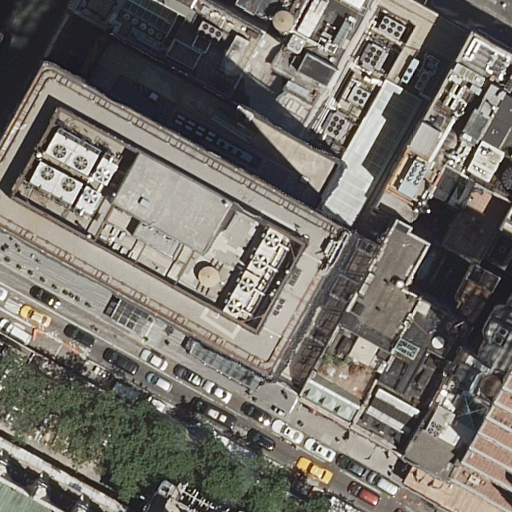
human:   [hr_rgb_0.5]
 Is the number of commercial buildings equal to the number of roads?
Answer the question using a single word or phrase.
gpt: no

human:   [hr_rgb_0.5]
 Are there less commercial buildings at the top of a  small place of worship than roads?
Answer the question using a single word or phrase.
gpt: yes

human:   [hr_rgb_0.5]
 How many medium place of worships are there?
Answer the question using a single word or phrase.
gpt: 1

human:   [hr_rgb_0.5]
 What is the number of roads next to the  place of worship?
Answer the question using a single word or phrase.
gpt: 2

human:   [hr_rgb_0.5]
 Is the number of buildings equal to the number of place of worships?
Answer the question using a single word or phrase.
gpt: no

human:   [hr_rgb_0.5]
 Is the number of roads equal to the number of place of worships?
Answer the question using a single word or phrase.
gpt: no

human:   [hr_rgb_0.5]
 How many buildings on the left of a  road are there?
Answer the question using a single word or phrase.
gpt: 2

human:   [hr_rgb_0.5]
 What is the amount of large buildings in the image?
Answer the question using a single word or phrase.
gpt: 2

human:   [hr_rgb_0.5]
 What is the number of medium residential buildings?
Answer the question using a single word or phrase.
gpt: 5

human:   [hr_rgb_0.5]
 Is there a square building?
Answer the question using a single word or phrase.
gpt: no

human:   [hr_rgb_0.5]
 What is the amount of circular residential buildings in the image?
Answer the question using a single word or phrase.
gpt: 0

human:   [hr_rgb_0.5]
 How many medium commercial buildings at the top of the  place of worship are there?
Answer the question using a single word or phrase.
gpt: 0

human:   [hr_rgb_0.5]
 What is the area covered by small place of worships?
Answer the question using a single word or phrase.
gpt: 0m2

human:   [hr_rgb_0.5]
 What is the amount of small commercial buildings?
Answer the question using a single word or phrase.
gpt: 1

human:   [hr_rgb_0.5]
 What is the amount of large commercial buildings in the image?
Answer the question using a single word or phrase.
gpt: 0

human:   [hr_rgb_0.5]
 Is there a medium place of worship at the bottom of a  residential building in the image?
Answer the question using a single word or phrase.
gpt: yes

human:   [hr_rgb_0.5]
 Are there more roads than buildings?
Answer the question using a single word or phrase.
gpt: no

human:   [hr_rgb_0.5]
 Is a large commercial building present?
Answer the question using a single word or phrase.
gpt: no

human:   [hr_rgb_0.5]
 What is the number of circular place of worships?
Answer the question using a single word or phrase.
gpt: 0

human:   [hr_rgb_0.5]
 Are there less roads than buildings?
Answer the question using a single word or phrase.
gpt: yes

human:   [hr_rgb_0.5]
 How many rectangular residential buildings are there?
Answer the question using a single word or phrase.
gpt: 5

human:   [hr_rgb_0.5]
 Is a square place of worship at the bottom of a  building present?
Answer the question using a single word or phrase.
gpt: no

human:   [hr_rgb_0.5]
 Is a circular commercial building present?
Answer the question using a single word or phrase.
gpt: no

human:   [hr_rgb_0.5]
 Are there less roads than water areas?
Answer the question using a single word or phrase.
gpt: no

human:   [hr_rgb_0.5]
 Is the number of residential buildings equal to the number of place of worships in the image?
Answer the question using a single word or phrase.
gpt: no

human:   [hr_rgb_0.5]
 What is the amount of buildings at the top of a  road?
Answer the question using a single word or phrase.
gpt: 9

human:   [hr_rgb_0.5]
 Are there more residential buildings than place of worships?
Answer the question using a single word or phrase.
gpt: yes

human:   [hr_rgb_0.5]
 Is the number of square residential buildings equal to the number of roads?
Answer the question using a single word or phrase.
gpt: no

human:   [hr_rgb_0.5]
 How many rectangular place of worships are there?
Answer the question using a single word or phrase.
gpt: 1

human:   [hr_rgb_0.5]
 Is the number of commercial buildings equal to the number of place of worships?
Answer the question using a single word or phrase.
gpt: yes

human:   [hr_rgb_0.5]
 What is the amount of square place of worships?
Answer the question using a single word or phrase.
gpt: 0

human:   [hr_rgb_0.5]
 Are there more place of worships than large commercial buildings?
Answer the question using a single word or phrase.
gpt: yes

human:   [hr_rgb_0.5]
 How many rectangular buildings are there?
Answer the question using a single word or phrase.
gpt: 7

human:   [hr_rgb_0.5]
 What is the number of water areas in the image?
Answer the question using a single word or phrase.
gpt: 0

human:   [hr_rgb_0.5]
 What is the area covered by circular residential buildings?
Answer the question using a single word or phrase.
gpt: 0m2

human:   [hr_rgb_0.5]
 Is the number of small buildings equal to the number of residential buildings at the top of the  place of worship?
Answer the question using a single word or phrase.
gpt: no